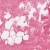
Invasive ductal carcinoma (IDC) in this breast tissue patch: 0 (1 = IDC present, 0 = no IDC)